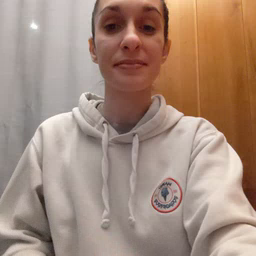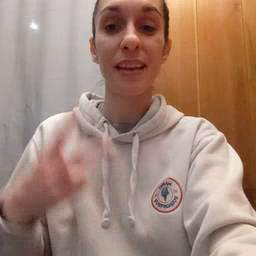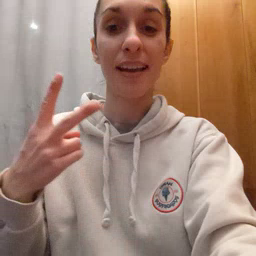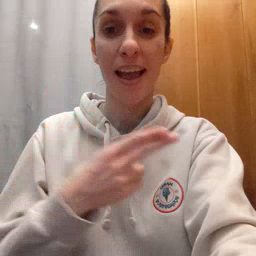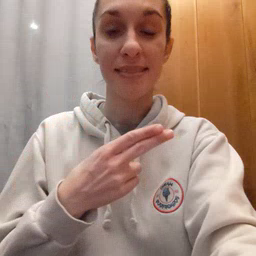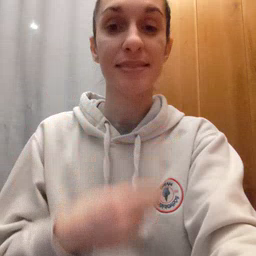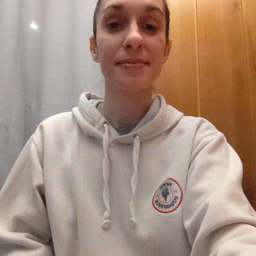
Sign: cut